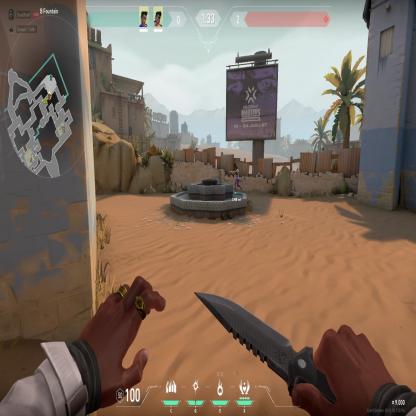
Label: teammate